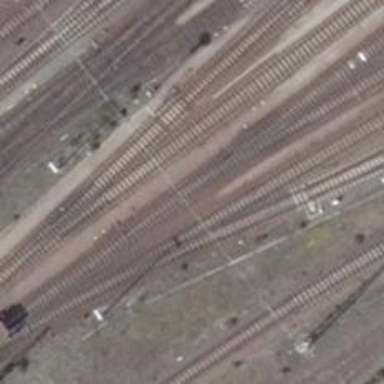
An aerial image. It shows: Railway switch.